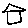
Label: house